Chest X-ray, PA view. Patient: 61 years old, sex F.
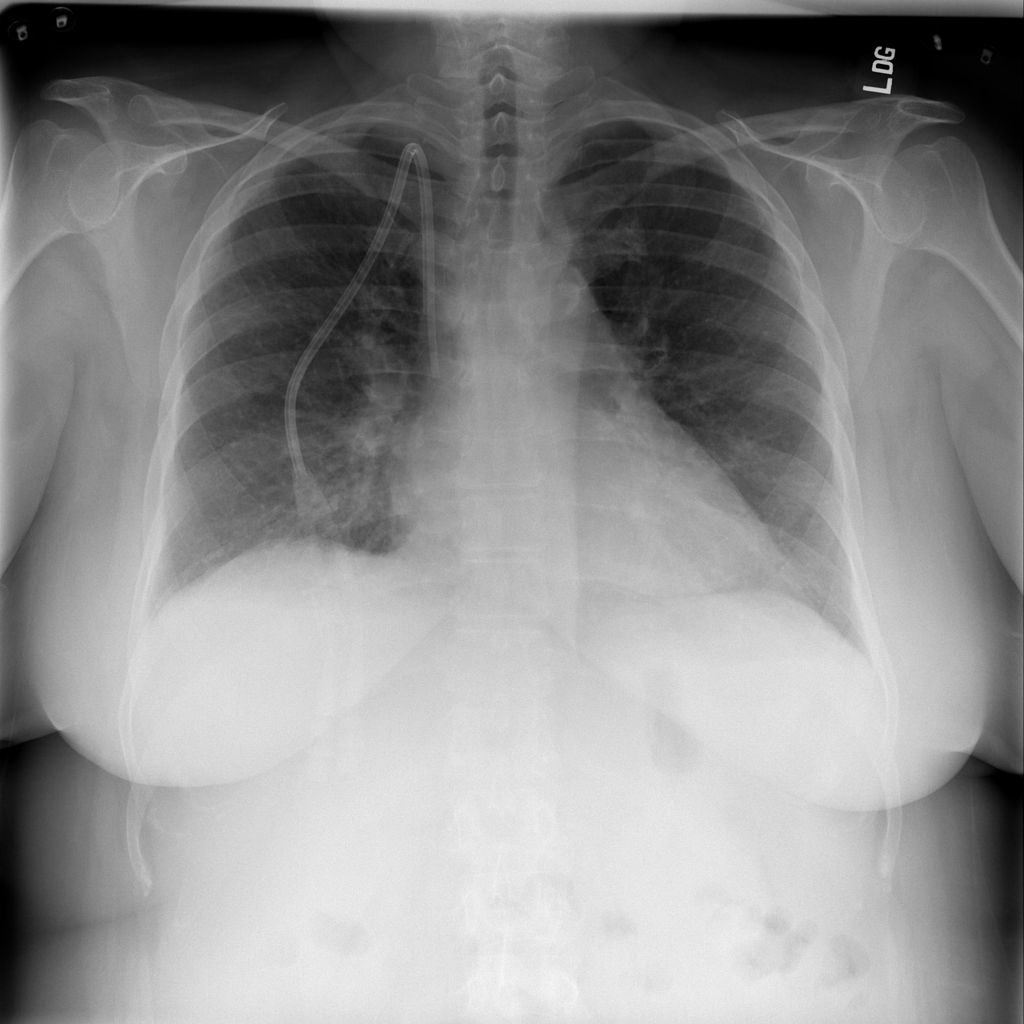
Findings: No Finding